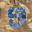
Label: 9